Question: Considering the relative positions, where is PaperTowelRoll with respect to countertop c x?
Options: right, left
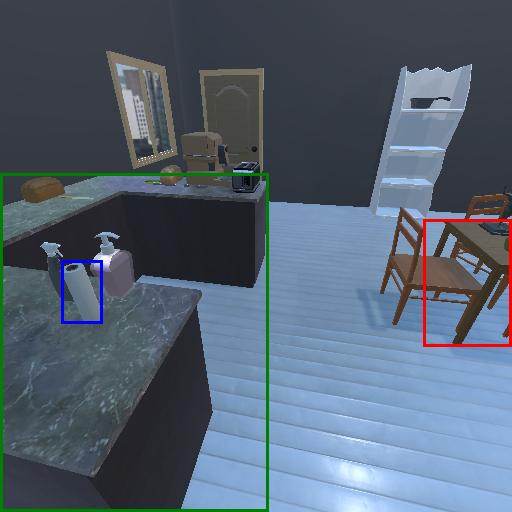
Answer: right